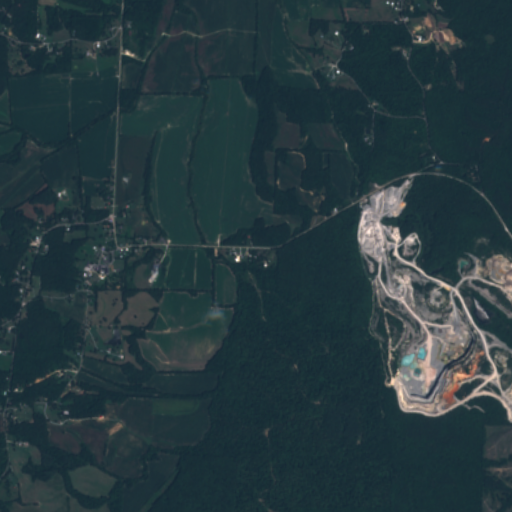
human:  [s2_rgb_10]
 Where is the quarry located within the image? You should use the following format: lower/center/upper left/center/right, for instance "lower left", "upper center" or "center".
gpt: The quarry is located in the lower right of the image.
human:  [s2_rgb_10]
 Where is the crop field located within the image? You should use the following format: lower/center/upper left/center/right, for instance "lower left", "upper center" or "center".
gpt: There is no crop field in the image.